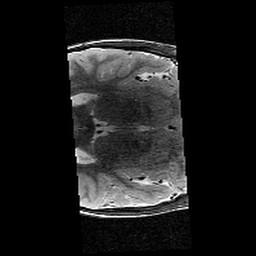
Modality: T2w
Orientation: axial
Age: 9
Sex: male
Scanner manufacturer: siemens
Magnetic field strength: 3 T
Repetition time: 9.23 s
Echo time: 0.067 s